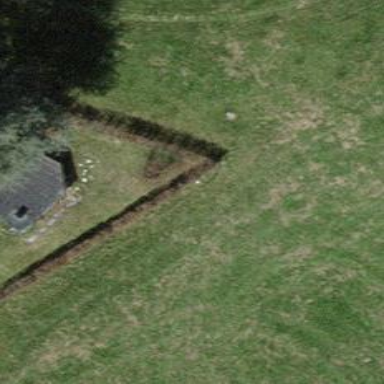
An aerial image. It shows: Hedge barrier.